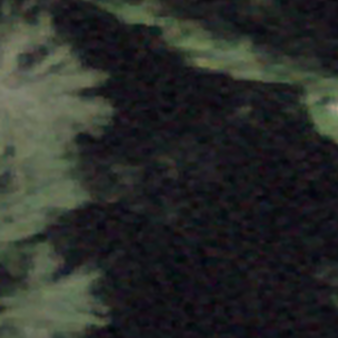
Label: other